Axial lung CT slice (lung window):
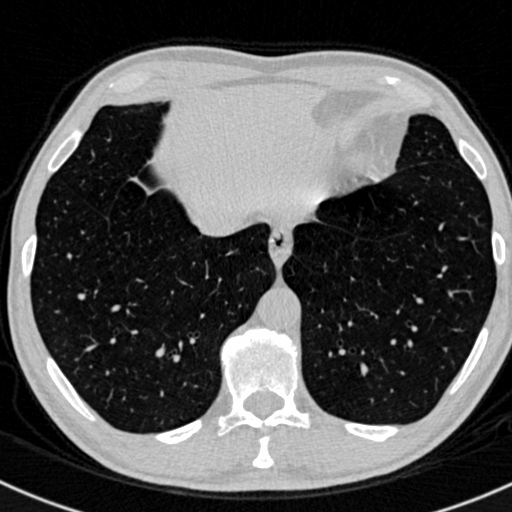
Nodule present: no